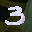
Label: 3